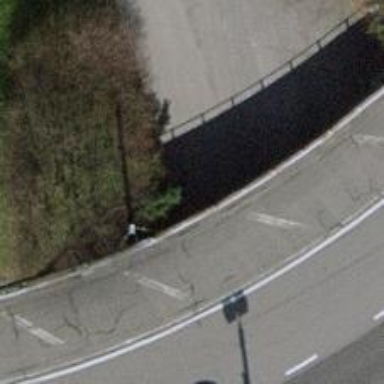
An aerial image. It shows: Pedestrian tunnel with asphalt surface.